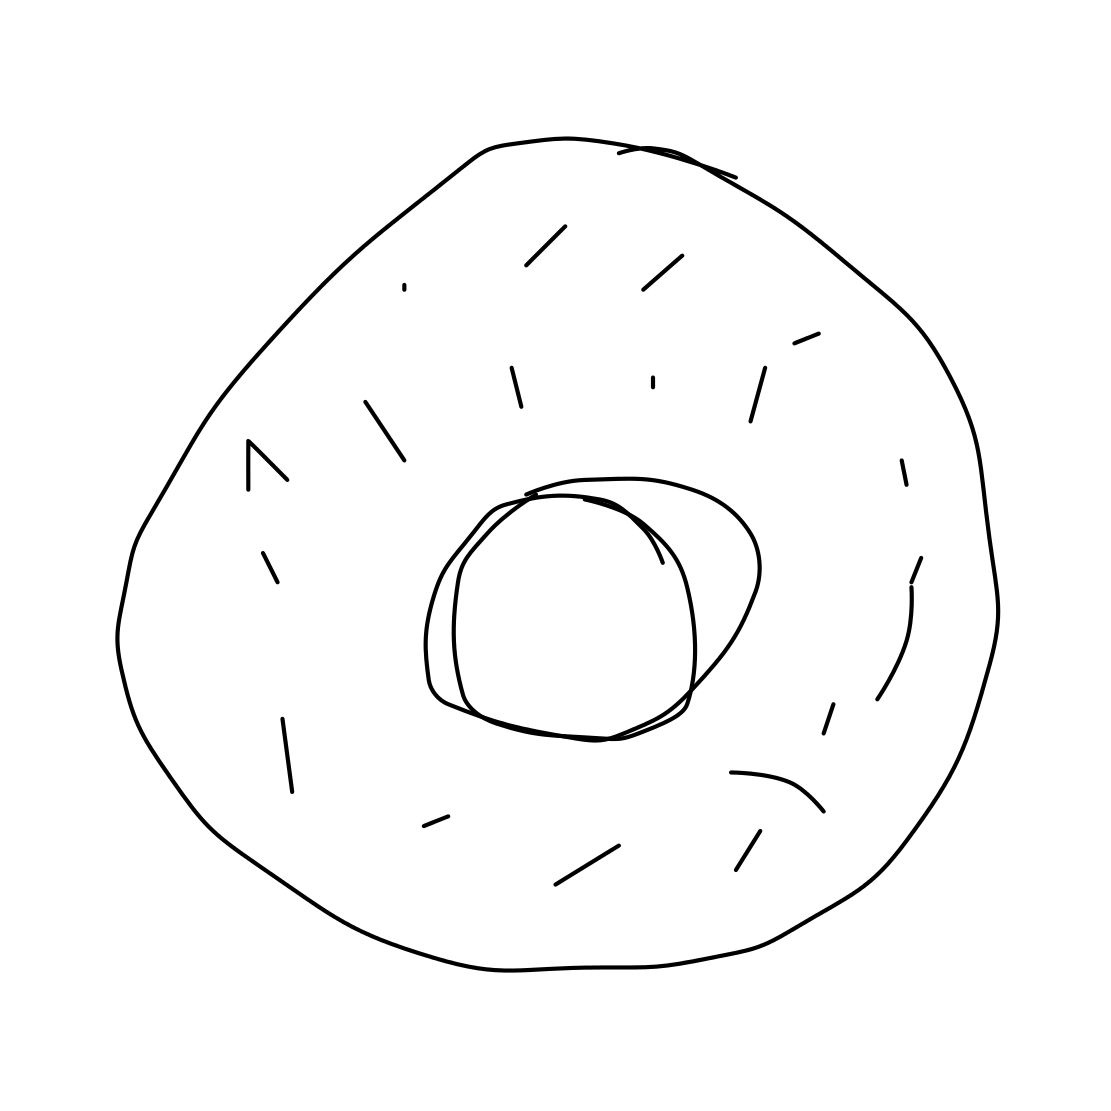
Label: donut